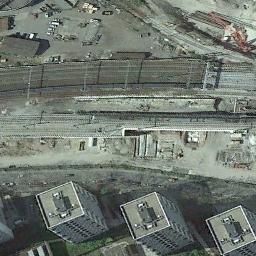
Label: railway